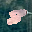
Label: 8